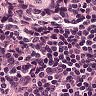
Metastatic tissue present: no